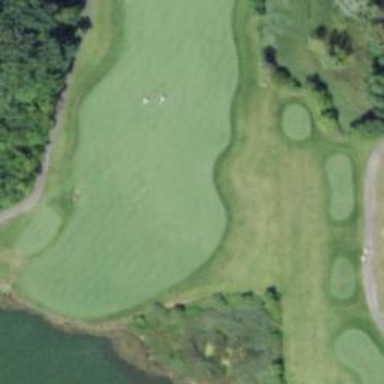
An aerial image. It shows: Golf hole.